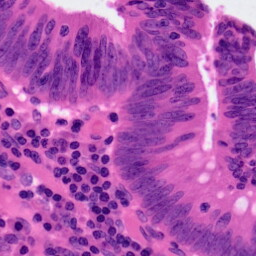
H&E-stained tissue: Colon